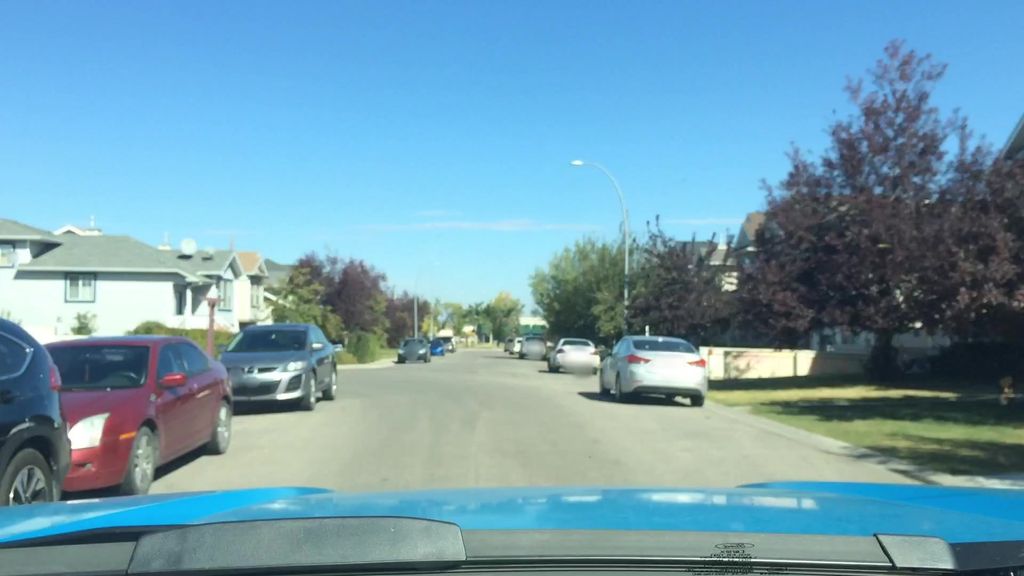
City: calgary